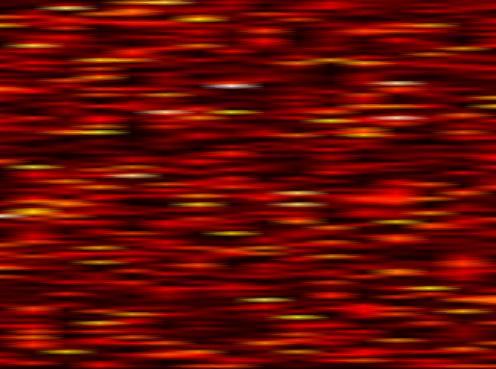
Label: UFMC